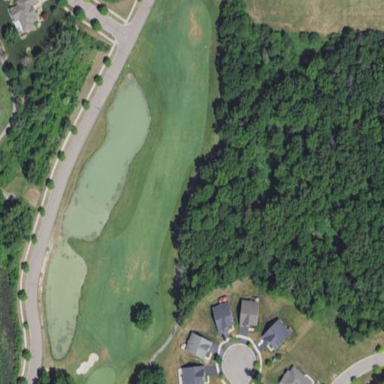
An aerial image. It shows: Golf fairway surrounded by grass.